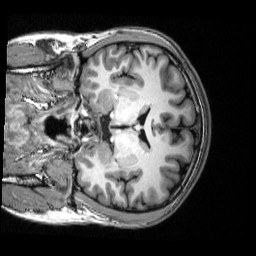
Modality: T1w
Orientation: coronal
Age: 20
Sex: male
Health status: healthy
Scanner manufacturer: siemens
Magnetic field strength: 3 T
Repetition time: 2.53 s
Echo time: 0.00339 s